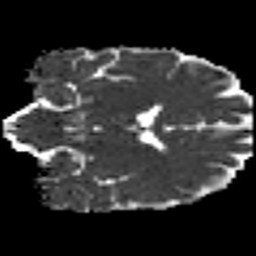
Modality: MD
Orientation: coronal
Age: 49
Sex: female
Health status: ill
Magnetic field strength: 3 T
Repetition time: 9 s
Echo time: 0.093 s